Aerial crown-view tile of a tropical tree (Barro Colorado Island, Panama), acquired 20250915:
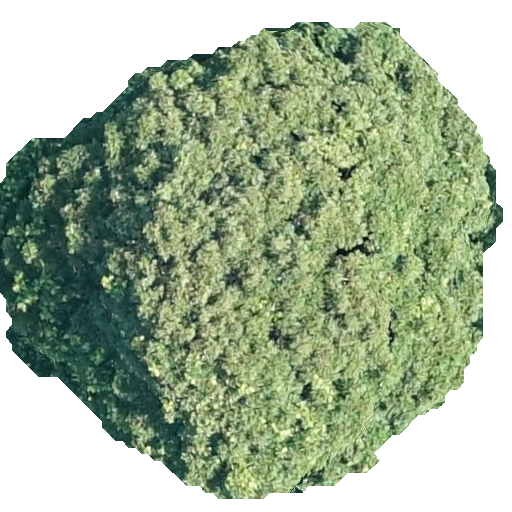
Species: Dipteryx oleifera
GBIF accepted scientific name: Dipteryx oleifera
Crown area: 255.929 m²